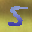
Label: 5